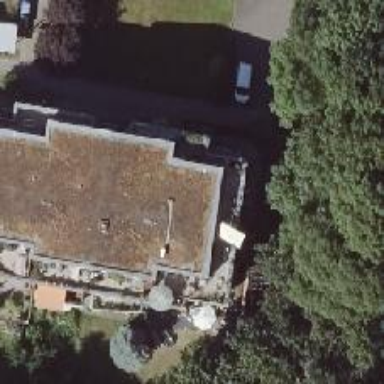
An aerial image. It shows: Building with gabled roof that is oriented across.